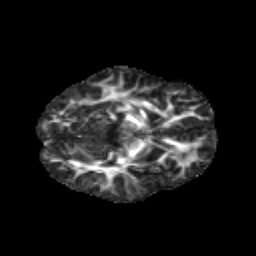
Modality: FA
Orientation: axial
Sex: male
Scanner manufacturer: siemens
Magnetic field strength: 3 T
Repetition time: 5 s
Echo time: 0.071 s